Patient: sex M, age 75
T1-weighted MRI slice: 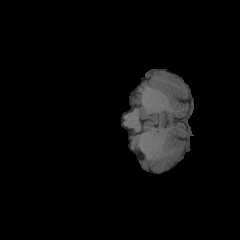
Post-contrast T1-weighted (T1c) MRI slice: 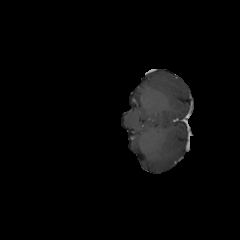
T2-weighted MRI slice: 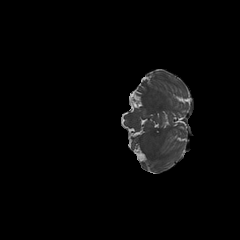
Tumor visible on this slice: no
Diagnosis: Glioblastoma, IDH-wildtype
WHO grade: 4